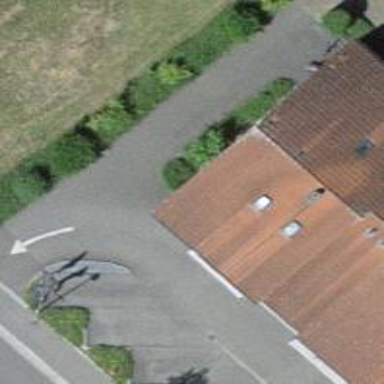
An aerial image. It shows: Bicycle repair station is available.